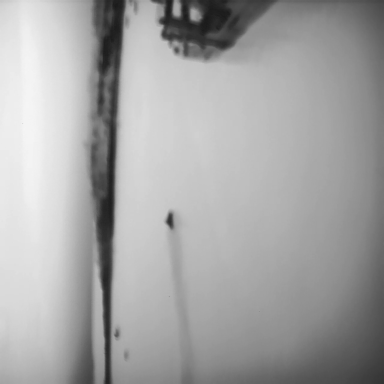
There are two objects shown in the infrared image, including a canoe, and a container_ship.